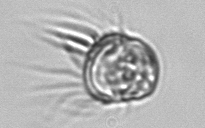
Label: Leegaardiella_ovalis